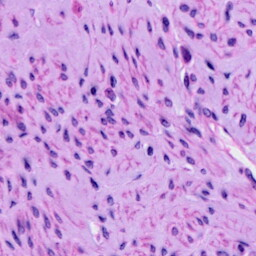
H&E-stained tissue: Cervix